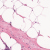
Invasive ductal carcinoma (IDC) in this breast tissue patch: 0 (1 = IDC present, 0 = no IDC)